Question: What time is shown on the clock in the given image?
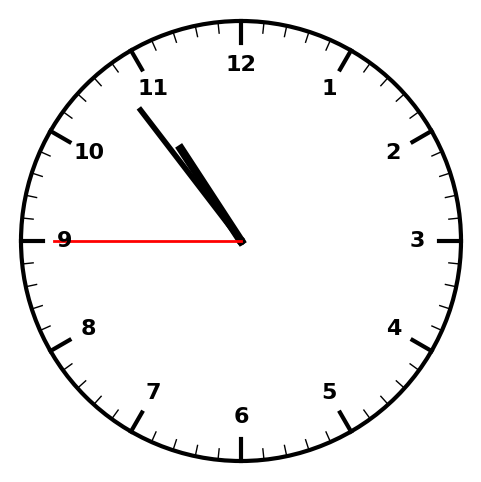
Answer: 10:53:45